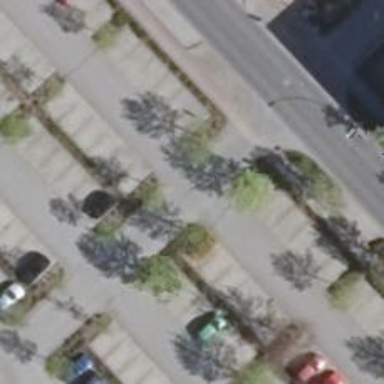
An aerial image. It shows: Paved parking aisle in service road.